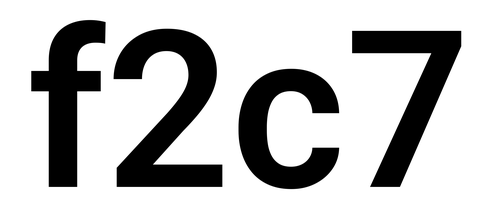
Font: Roboto_SemiBold